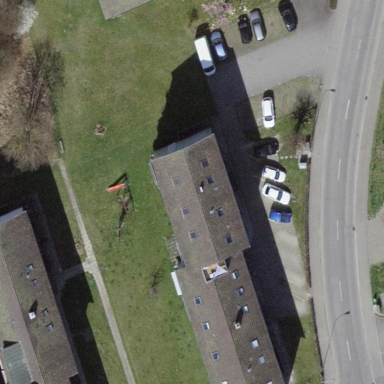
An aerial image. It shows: Gabled roof adorns the apartments building.